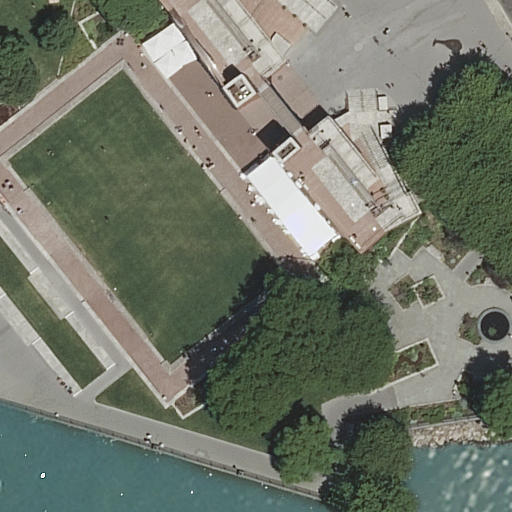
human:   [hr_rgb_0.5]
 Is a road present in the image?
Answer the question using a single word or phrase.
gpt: yes

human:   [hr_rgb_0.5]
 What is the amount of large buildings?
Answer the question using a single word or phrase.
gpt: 0

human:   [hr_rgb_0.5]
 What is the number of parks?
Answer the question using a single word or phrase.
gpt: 1

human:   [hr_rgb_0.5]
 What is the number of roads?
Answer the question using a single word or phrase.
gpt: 2

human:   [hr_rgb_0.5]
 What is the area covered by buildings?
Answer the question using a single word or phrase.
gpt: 476m2

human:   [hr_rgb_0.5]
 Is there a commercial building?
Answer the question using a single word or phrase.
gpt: no

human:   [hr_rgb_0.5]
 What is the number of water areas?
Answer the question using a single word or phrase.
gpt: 2

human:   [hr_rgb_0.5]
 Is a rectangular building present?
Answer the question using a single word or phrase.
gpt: no

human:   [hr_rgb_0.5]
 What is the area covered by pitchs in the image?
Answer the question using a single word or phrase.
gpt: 30m2

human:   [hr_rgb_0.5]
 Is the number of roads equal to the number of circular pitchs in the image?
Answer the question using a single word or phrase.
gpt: no

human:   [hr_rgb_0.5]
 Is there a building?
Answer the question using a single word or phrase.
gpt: yes

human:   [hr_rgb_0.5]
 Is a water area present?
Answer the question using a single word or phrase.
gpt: yes

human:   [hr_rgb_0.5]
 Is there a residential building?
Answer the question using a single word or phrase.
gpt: yes

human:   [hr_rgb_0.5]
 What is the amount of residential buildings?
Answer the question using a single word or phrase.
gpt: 2

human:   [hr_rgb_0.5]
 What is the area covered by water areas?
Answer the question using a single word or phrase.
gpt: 1136m2

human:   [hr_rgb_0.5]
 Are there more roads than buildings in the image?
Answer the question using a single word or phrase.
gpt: no

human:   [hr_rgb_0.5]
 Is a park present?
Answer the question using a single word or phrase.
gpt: yes

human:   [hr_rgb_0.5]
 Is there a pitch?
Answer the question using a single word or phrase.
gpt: yes

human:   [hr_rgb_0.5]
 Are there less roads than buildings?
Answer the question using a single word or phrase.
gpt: no

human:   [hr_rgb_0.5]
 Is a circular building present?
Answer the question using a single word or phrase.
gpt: no

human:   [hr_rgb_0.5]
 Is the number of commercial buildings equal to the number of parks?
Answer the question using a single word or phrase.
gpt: no

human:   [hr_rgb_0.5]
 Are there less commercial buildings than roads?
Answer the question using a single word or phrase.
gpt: yes

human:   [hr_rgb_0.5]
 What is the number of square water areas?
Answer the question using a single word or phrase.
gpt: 1

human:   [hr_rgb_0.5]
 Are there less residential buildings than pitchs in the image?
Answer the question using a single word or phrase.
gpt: no

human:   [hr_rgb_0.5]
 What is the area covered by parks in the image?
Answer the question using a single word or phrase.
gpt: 2306m2

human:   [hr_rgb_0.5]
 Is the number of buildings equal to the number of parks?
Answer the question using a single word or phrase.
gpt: no

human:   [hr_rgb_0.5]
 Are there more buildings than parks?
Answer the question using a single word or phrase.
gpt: yes

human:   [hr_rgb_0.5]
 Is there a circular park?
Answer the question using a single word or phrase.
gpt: no

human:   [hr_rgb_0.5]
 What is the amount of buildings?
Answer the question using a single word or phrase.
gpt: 2

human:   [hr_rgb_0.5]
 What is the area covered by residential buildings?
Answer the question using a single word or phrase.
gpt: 476m2

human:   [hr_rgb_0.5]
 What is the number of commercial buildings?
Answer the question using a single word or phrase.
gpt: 0

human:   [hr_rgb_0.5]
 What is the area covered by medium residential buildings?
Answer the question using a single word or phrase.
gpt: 379m2

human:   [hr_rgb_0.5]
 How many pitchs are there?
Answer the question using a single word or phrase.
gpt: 1

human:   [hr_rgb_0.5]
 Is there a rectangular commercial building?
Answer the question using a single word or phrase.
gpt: no

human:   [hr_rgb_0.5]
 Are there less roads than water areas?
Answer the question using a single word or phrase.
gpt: no

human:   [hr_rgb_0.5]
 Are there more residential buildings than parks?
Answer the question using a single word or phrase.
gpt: yes

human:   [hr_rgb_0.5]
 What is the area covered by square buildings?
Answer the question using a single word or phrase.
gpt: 0m2

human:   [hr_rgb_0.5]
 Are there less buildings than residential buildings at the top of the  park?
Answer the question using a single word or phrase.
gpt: no

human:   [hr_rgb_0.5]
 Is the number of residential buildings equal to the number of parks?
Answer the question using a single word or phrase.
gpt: no

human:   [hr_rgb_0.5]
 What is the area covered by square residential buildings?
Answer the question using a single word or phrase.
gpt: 0m2

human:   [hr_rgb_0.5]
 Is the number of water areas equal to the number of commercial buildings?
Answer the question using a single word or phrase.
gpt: no

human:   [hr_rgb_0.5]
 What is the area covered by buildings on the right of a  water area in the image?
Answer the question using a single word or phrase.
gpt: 379m2

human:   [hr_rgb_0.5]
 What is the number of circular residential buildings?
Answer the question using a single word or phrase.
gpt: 0

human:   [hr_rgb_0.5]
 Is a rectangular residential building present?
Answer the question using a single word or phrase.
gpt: no

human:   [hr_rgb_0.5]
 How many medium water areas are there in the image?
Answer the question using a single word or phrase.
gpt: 0

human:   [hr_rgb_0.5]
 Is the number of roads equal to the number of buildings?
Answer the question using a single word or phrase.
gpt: yes

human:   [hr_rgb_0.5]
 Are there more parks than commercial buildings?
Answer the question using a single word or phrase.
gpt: yes

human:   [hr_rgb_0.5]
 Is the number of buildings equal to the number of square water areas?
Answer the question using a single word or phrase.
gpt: no

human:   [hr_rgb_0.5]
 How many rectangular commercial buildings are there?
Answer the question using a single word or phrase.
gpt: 0

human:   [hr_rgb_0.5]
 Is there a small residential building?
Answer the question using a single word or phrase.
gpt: yes

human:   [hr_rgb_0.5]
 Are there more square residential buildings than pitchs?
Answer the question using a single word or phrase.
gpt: no

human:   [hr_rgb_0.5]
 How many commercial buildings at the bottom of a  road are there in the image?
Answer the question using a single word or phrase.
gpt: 0

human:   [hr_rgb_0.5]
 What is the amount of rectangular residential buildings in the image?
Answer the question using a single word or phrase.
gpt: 0

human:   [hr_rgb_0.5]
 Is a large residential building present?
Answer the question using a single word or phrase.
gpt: no

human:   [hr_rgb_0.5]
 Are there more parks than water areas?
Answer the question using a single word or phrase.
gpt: no

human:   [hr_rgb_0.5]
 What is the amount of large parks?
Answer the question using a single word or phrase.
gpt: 1

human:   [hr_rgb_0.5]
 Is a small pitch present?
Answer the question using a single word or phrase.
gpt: yes

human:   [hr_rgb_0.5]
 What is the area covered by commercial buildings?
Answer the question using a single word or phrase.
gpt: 0m2

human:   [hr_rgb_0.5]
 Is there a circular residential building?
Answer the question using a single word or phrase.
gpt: no

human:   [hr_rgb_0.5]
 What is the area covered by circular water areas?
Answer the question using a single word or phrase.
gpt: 33m2

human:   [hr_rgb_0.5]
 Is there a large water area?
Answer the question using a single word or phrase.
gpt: yes

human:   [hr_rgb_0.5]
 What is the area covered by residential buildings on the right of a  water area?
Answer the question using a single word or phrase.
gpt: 379m2

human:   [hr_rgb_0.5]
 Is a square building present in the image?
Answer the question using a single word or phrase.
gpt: no

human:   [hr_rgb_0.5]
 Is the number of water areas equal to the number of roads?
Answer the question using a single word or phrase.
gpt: yes